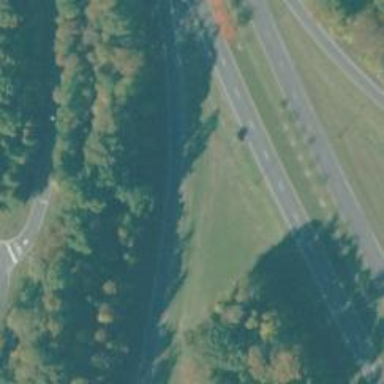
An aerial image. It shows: Primary link highway with asphalt surface.